Question:
I am a beginner in android development,so can anybody help me create horizontal list of imageview like shown in the picture.It should be such that the image in the middle is in selected state and details about it can be shown and the list can be scrolled horizontally.
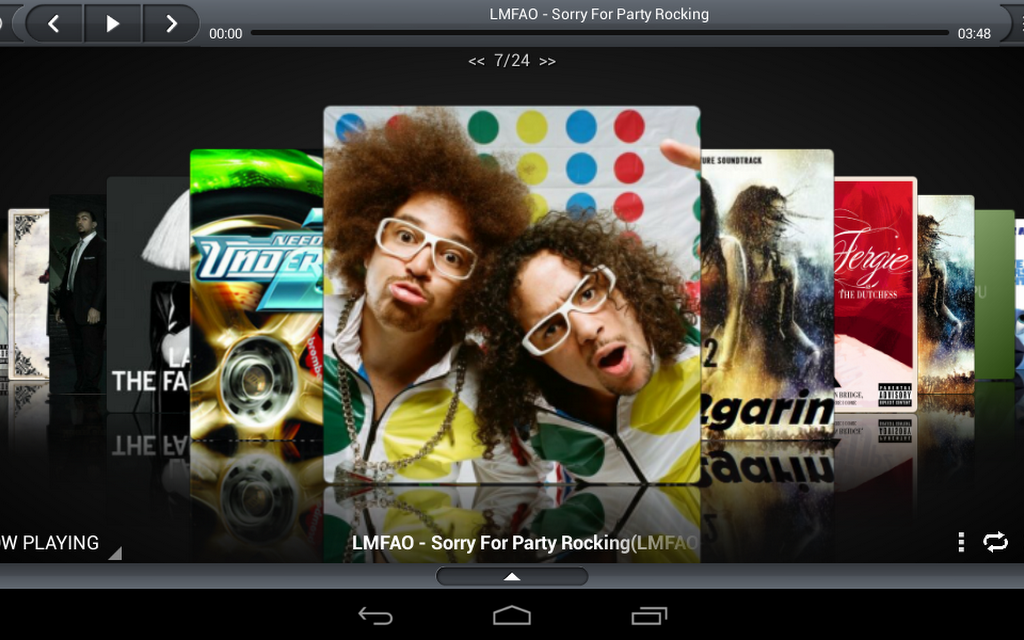
Answer: You could use a 'RecyclerView' a good tutorial for this can be found here: <URL>
To make the 'RecyclerView' horizontal use this lines:
'''
LinearLayoutManager layoutManager
= new LinearLayoutManager(this, LinearLayoutManager.HORIZONTAL, false);
yourRecyclerView.setLayoutManager(layoutManager);
'''